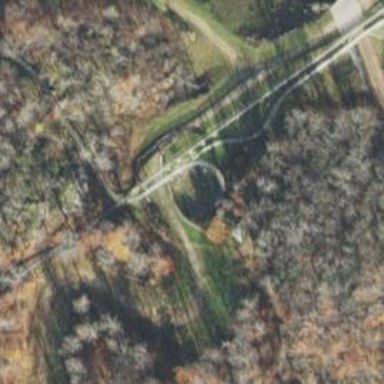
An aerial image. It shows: Bridge for narrow gauge railway.